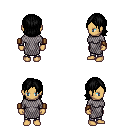
a pixel art fantasy rpg character, female body template, human, tanned skin, chain mail, metal pants, black long bangs hairstyle, leather bracers, four views (front, back, left, right), 2x2 character sprite sheet, small pixel art, hard edges, no anti-aliasing